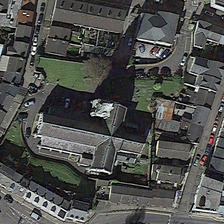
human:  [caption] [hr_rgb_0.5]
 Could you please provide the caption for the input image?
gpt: the cross shape church is surrounded by several black buildings .

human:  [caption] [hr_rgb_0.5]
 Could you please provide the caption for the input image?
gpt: we can see a church including a cross shaped building and a tower in a block  together with other buildings and parked cars .

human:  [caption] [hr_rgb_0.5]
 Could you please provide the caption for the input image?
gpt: we can see a church including a cross shaped building and a tower in a block  together with other buildings and parked cars .

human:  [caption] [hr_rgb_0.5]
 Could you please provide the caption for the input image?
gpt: it is a cross like church with grey roof beside rows of houses .

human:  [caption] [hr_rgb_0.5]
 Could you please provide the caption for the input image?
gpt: many buildings and several trees are around a church .